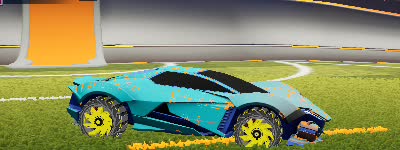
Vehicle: werewolf